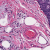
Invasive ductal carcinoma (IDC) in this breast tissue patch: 0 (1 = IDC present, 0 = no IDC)